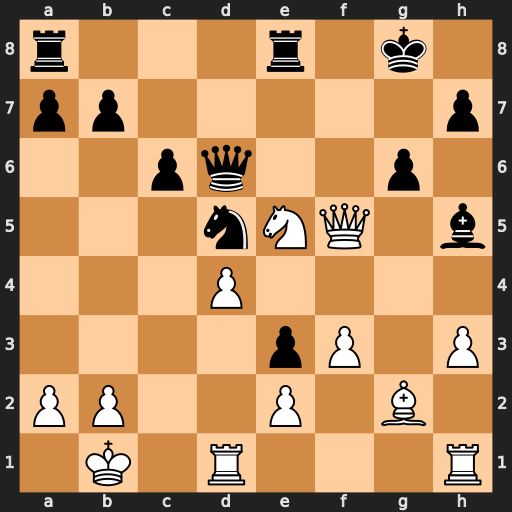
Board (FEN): r3r1k1/pp5p/2pq2p1/3nNQ1b/3P4/4pP1P/PP2P1B1/1K1R3R
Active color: w
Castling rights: -
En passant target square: -
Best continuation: Qf7+ Kh8 Qxe8+ Rxe8 Nf7+ Kg7 Nxd6